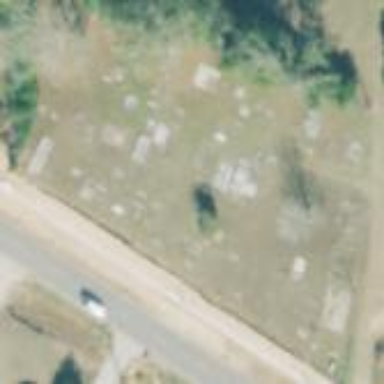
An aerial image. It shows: Cemetery.